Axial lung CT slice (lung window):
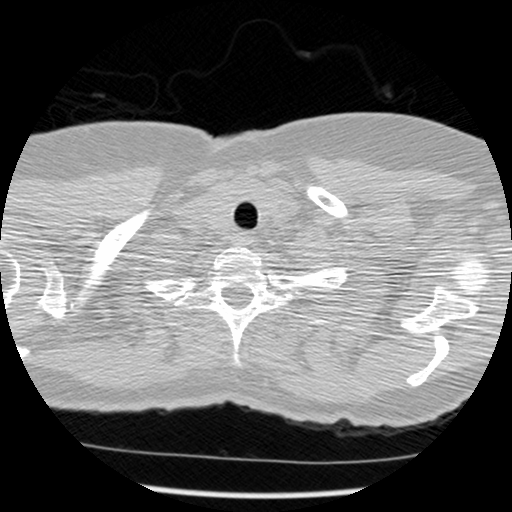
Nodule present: no